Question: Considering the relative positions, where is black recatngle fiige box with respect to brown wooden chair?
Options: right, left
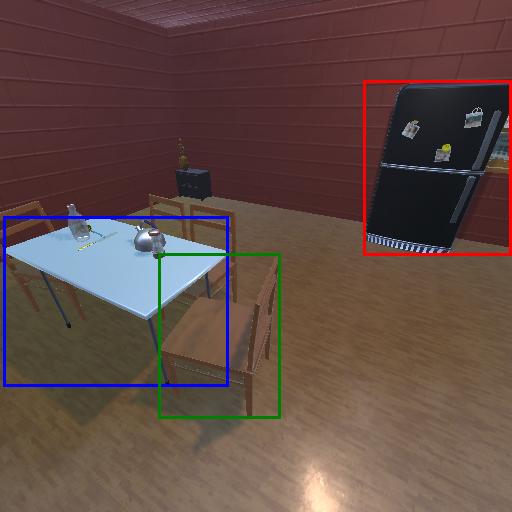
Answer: right